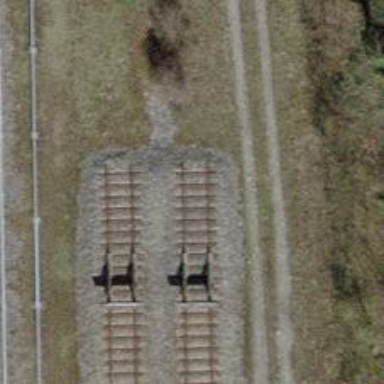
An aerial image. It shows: Buffer stop located in the track area of railway.